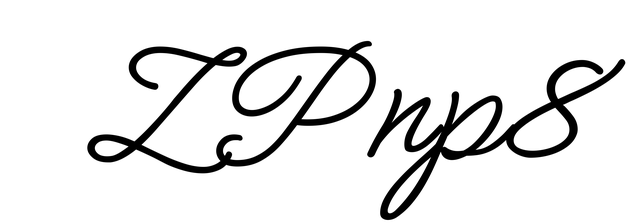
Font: MeowScript-Regular